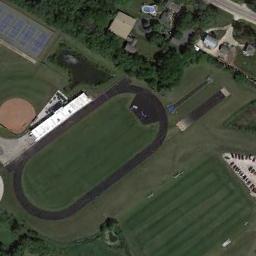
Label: ground_track_field